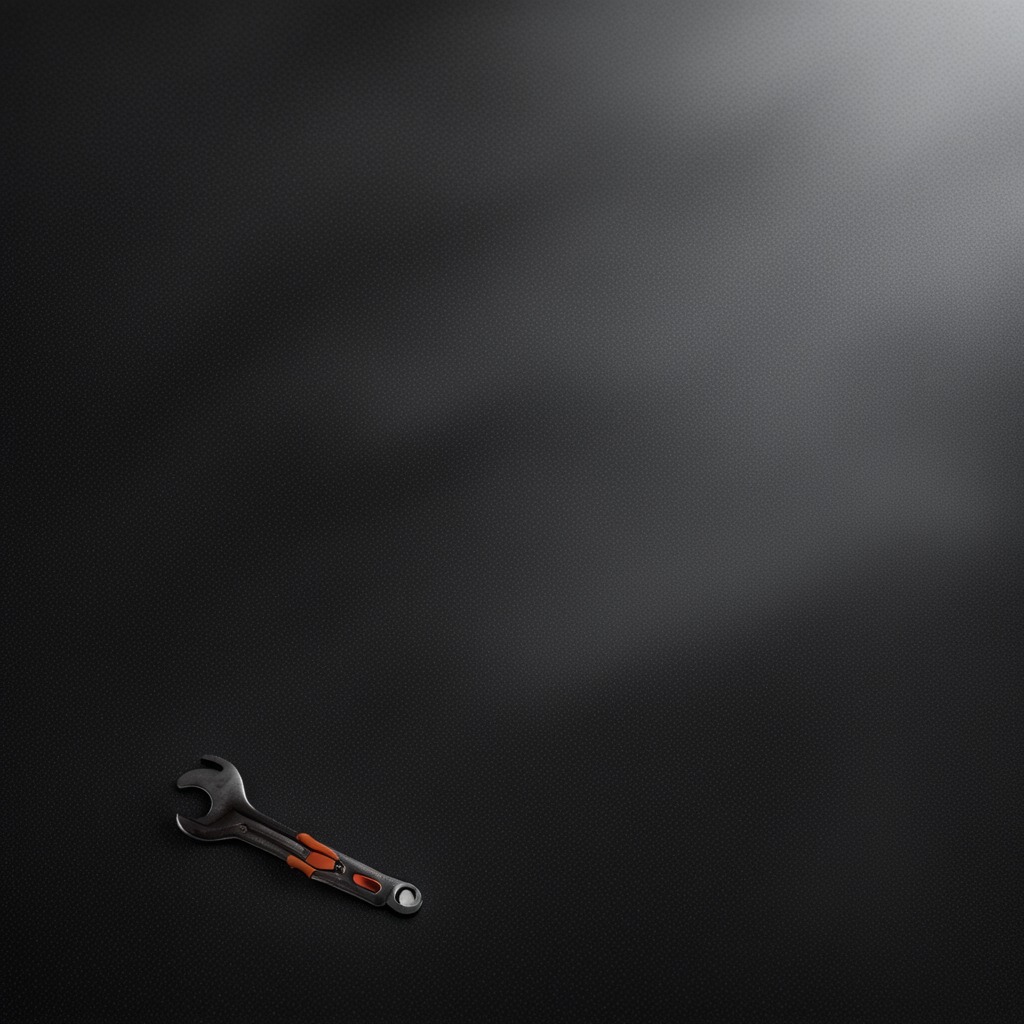
A wrench is lying on the tabletop.